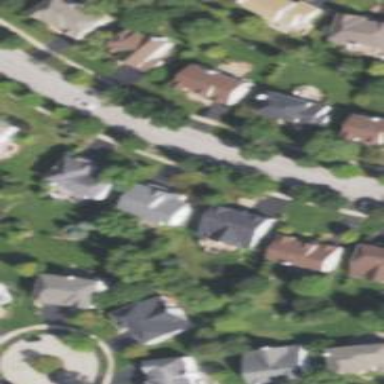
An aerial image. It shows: Residential road with asphalt surface and separate sidewalk.